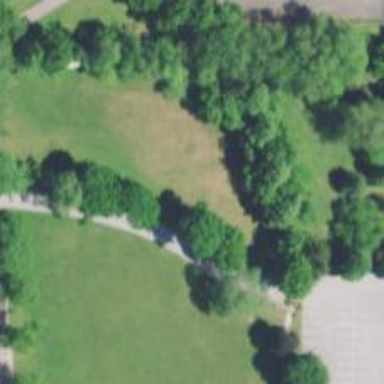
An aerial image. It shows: Disc golf tee.